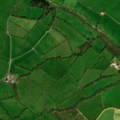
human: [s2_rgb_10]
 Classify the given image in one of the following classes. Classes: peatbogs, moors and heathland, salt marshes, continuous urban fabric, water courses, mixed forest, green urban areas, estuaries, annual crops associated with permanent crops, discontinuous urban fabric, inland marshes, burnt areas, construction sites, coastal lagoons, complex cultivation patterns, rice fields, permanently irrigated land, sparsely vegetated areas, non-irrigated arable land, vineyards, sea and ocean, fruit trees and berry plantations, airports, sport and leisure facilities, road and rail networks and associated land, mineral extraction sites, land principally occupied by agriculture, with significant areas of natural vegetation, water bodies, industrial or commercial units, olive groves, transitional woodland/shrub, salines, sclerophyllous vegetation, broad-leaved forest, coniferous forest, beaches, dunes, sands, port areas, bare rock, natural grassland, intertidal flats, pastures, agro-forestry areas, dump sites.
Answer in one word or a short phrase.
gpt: pastures